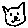
Label: cat